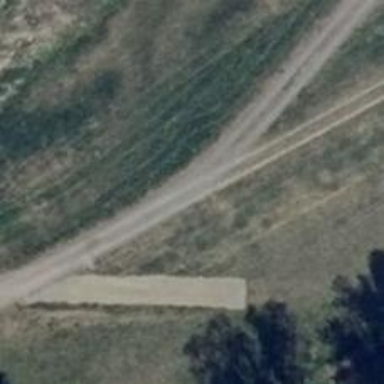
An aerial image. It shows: Track with grass surface. The track type is grade3.